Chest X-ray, AP view. Patient: 37 years old, sex M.
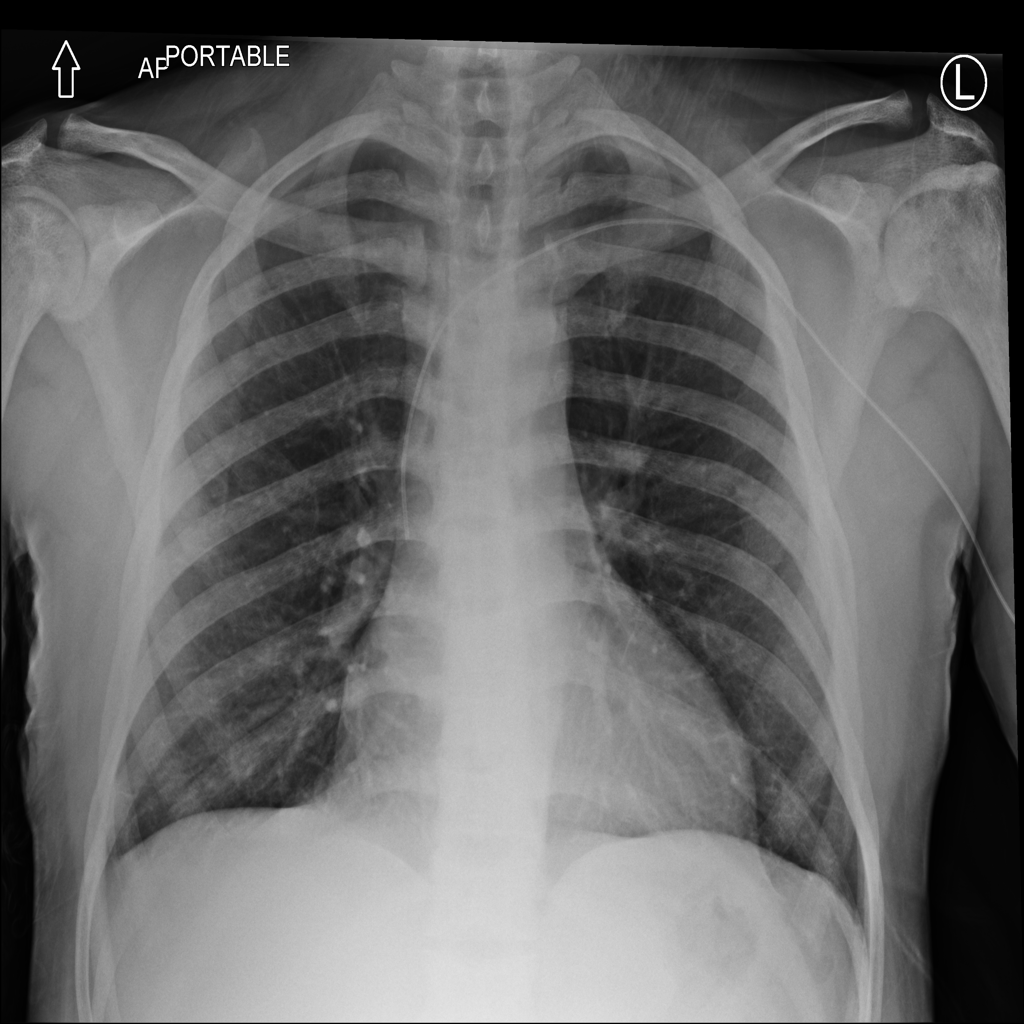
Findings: No Finding